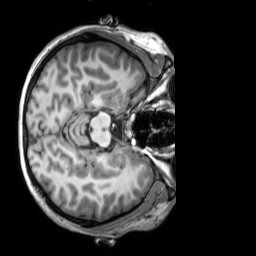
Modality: T1w
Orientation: axial
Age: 19
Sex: female
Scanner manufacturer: siemens
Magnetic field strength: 3 T
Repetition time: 2.53 s
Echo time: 0.00277 s